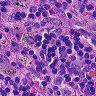
Metastatic tissue present: no